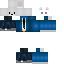
A male skeleton skin with dark skin, wearing brown bald dressed in a blue robe top and blue pants, featuring a closed mouth.